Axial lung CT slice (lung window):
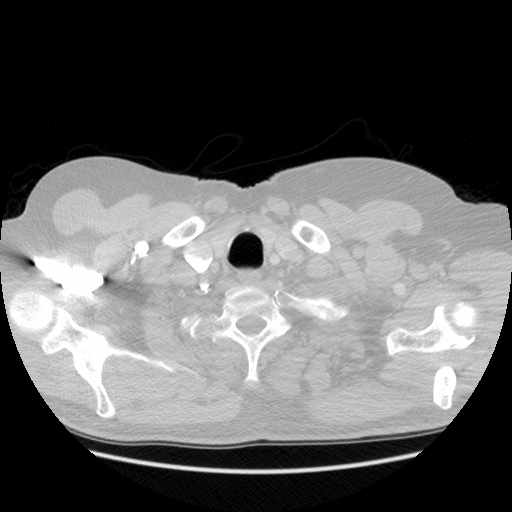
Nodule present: no